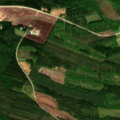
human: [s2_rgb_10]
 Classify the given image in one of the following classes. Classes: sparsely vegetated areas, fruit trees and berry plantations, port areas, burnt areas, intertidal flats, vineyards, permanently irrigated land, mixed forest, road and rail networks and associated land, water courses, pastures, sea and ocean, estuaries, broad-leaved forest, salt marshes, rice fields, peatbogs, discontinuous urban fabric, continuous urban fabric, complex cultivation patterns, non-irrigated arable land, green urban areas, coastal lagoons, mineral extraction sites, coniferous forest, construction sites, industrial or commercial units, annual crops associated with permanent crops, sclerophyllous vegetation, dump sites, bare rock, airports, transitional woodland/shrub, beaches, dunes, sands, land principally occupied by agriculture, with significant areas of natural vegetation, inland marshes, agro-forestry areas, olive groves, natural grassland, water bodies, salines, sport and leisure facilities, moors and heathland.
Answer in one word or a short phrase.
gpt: land principally occupied by agriculture, with significant areas of natural vegetation, coniferous forest, mixed forest